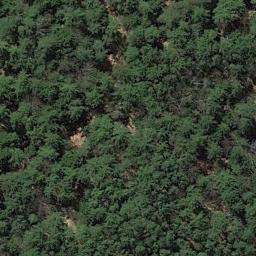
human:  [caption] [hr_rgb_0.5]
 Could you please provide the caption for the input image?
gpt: The forest is full of green trees .

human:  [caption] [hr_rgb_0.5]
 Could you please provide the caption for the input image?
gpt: The forest has a lot of dense dark green trees .

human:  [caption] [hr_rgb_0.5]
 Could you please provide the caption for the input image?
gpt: This is a dense forest .

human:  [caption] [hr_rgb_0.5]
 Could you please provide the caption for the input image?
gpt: Many dense green trees are in a forest .

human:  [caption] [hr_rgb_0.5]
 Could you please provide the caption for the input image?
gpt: A dense forest with many green trees .